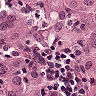
Metastatic tissue present: yes